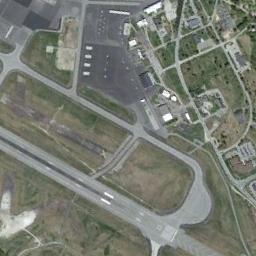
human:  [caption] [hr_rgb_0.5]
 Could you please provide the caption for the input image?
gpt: An airport with some runways and an open area on the lawn and some buildings beside .

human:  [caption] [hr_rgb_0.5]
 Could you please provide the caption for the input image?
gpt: Several runways and buildings are scattered in the airport while every plane is on their own position .

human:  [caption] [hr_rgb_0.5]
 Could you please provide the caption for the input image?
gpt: This airport has only one runway .

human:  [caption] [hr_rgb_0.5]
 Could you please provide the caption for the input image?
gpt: There is an airport in the middle of grass surrounded by many houses .

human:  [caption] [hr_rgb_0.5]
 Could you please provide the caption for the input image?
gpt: The grass of the airfield is cleft into different sizes by the road .